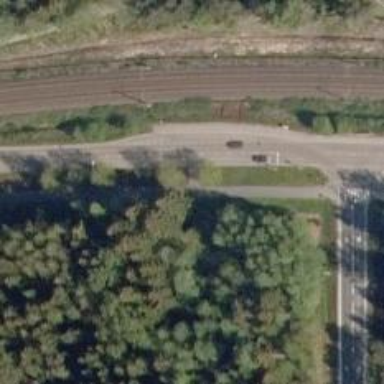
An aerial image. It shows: Asphalt cycleway.